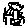
Label: tree